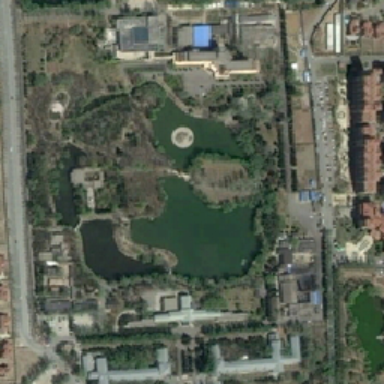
Bylands and lakes are surrounded by parking and a row of houses .